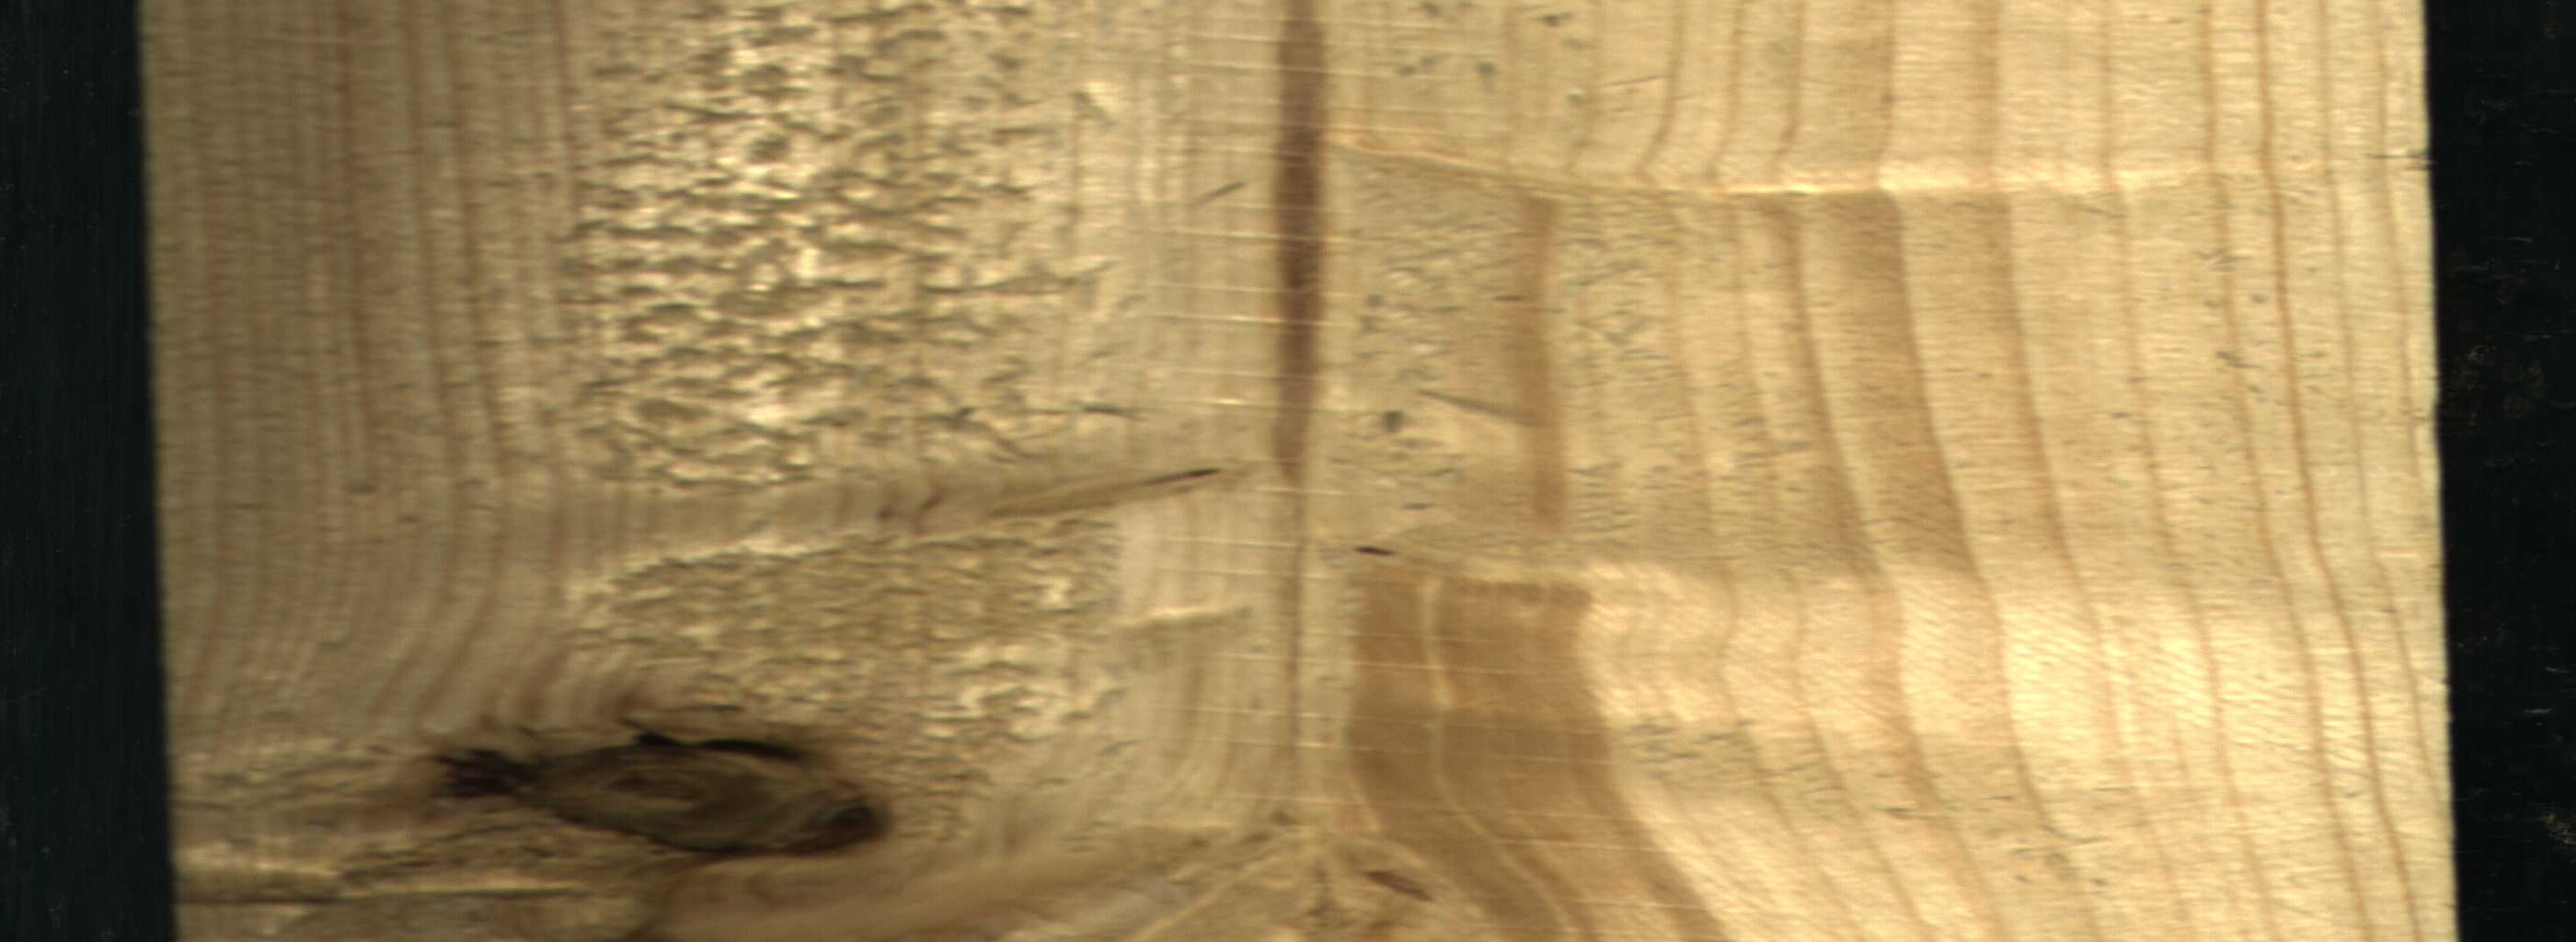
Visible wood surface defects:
Marrow
Dead_Knot